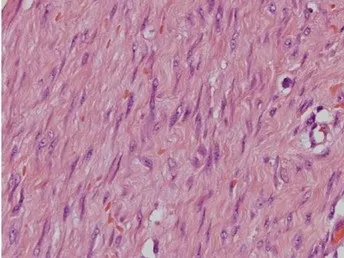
Histologically, it was characterized by bland spindle-shaped cells arranged in fascicles (haematoxylin-eosin.
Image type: pathology (h&e)